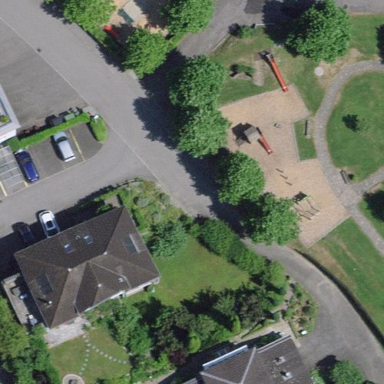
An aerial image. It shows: Playground area for leisure activities on the land.